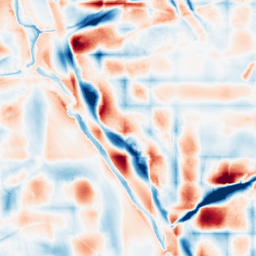
Category: wavelet
Decomposition family: wavelet_biorthogonal
Decomposition parameters: wavelet: bior2.4
level: 5
Upsampling method: sinc_hamming
Upsampling parameters: scale: 2
kernel_size: 4
Upsampling scale: 2